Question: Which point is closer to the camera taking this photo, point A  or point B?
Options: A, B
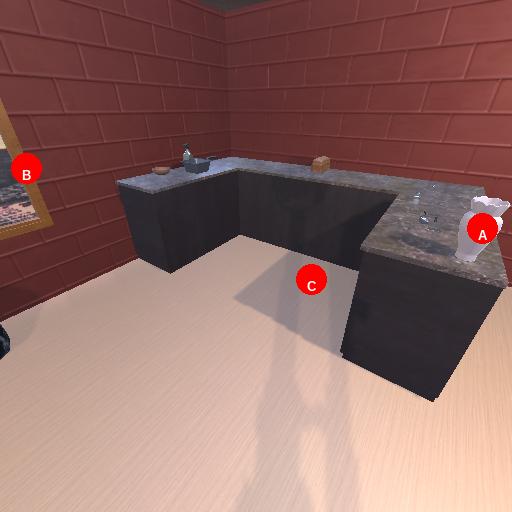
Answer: A